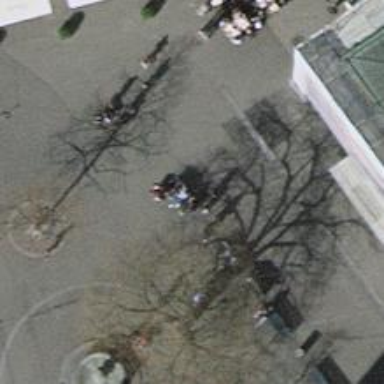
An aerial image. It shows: Bench.